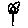
Label: flower